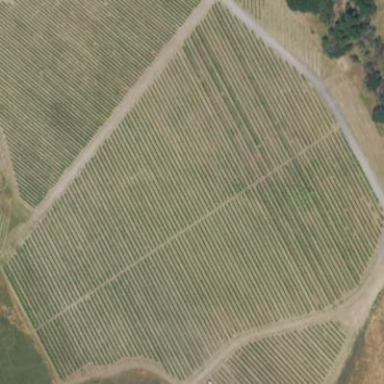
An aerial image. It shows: Vineyard with grape crops.